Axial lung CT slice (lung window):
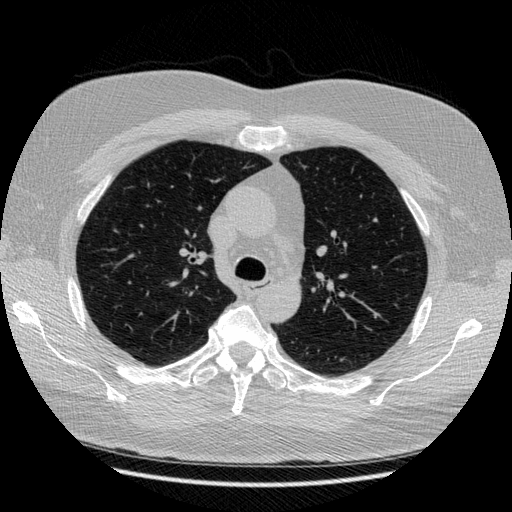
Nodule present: no